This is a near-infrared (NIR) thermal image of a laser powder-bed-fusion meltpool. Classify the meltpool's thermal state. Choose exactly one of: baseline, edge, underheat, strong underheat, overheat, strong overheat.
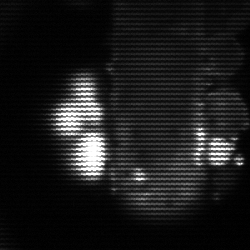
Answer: strong underheat